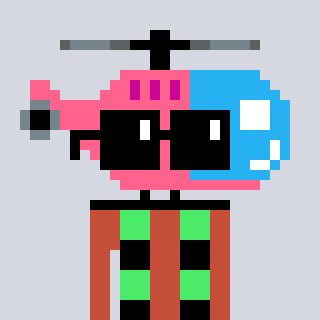
a pixel art character with square black sunglasses, a helicopter-shaped head and a rust-colored body on a cool background